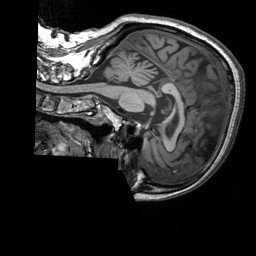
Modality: T1w
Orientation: sagittal
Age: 67
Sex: female
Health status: healthy
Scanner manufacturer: siemens
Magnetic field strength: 3 T
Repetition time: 2.3 s
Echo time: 0.00303 s